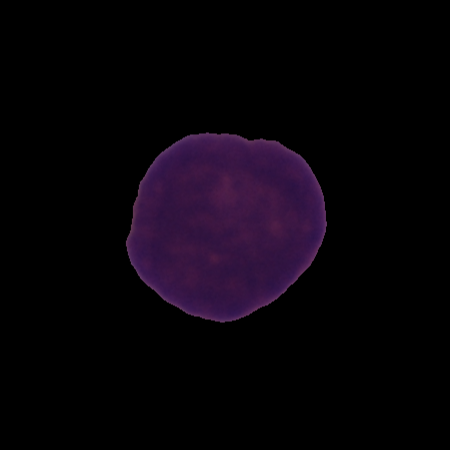
Label: cancer